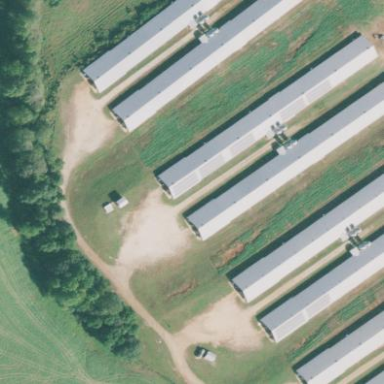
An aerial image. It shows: Farm building.